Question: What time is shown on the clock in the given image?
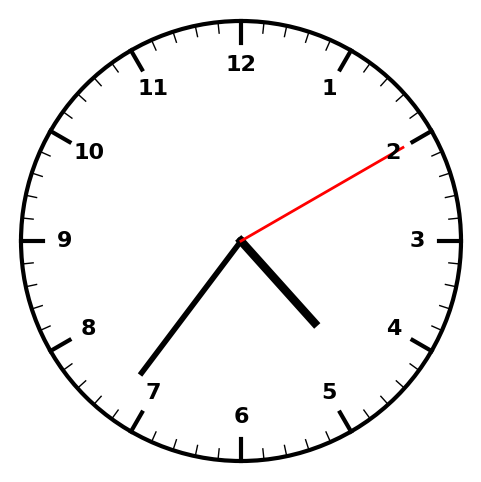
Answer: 04:36:10